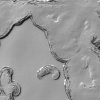
Atmospheric dust classification: not_dusty